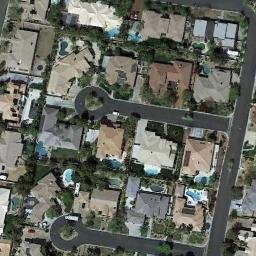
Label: medium_residential